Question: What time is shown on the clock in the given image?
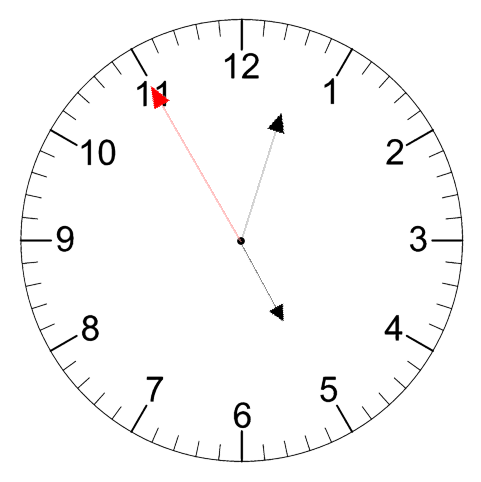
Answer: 05:02:55